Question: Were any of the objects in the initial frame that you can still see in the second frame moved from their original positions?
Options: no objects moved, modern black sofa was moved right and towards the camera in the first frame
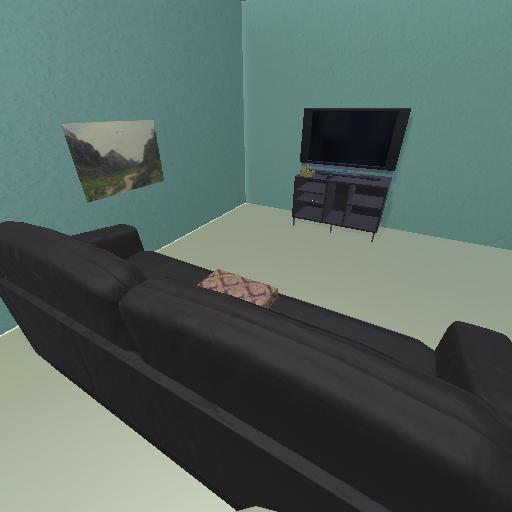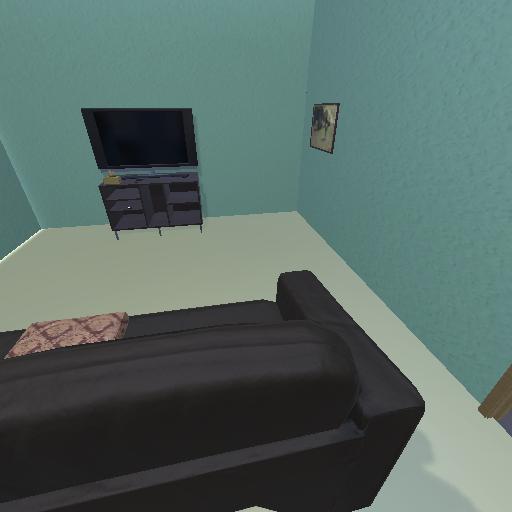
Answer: no objects moved